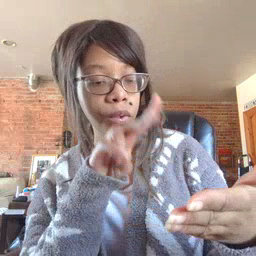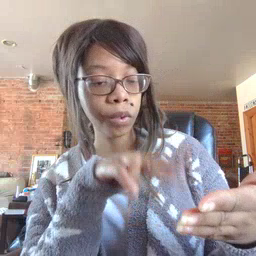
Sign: read